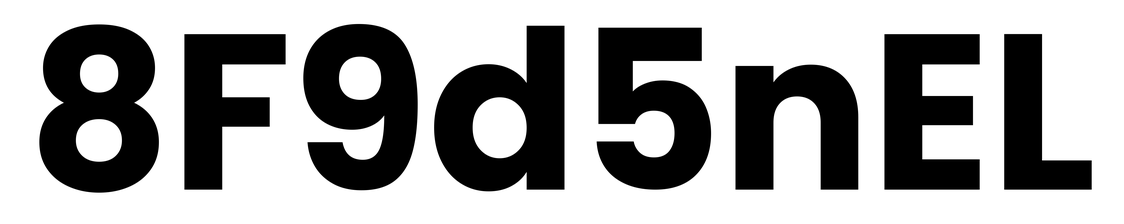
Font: Poppins-Bold